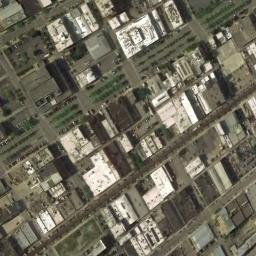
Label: industrial_area